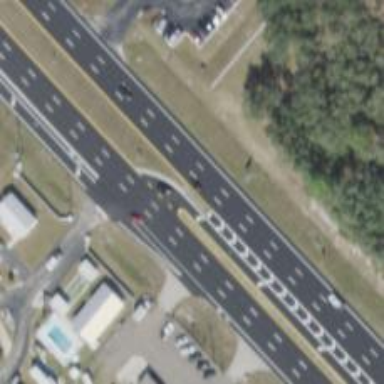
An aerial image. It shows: Trunk link road with asphalt surface.